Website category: restaurant
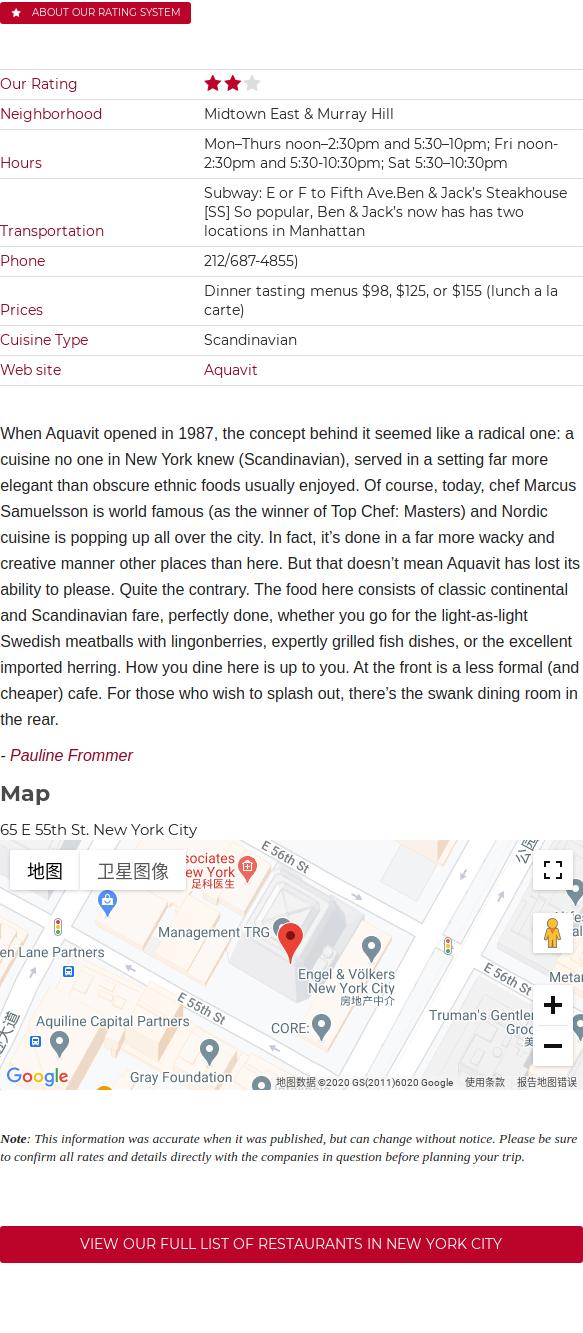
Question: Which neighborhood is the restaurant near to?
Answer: Midtown East & Murray Hill

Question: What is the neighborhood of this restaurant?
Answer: Midtown East & Murray Hill

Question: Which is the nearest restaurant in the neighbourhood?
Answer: Midtown East & Murray Hill

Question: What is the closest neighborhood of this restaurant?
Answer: Midtown East & Murray Hill

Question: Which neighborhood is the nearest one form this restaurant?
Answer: Midtown East & Murray Hill

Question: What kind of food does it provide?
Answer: Scandinavian

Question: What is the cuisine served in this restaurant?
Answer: Scandinavian

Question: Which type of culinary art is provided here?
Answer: Scandinavian

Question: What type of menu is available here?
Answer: Scandinavian

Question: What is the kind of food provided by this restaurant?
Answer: Scandinavian

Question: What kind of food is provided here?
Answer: Scandinavian

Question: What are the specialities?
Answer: Scandinavian

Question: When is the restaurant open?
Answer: MonThurs noon2:30pm and 5:3010pm; Fri noon-2:30pm and 5:30-10:30pm; Sat 5:3010:30pm

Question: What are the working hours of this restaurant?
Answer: MonThurs noon2:30pm and 5:3010pm; Fri noon-2:30pm and 5:30-10:30pm; Sat 5:3010:30pm

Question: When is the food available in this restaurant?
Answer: MonThurs noon2:30pm and 5:3010pm; Fri noon-2:30pm and 5:30-10:30pm; Sat 5:3010:30pm

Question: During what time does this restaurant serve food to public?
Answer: MonThurs noon2:30pm and 5:3010pm; Fri noon-2:30pm and 5:30-10:30pm; Sat 5:3010:30pm

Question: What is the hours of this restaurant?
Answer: MonThurs noon2:30pm and 5:3010pm; Fri noon-2:30pm and 5:30-10:30pm; Sat 5:3010:30pm

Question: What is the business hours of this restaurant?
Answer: MonThurs noon2:30pm and 5:3010pm; Fri noon-2:30pm and 5:30-10:30pm; Sat 5:3010:30pm

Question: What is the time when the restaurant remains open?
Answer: MonThurs noon2:30pm and 5:3010pm; Fri noon-2:30pm and 5:30-10:30pm; Sat 5:3010:30pm

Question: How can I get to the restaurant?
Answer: Subway: E or F to Fifth Ave.Ben & Jacks Steakhouse [SS] So popular, Ben & Jacks now has has two locations in Manhattan

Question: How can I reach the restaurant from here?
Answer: Subway: E or F to Fifth Ave.Ben & Jacks Steakhouse [SS] So popular, Ben & Jacks now has has two locations in Manhattan

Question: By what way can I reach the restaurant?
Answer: Subway: E or F to Fifth Ave.Ben & Jacks Steakhouse [SS] So popular, Ben & Jacks now has has two locations in Manhattan

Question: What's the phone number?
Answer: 212/687-4855)

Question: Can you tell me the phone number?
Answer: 212/687-4855)

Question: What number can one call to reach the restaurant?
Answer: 212/687-4855)

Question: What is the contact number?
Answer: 212/687-4855)

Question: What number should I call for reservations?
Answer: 212/687-4855)

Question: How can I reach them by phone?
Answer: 212/687-4855)

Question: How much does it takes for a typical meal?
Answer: Dinner tasting menus $98, $125, or $155 (lunch a la carte)

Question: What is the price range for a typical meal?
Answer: Dinner tasting menus $98, $125, or $155 (lunch a la carte)

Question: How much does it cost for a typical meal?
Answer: Dinner tasting menus $98, $125, or $155 (lunch a la carte)

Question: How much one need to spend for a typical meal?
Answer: Dinner tasting menus $98, $125, or $155 (lunch a la carte)

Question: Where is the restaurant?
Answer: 65 E 55th St. New York City

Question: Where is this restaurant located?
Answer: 65 E 55th St. New York City

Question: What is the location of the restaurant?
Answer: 65 E 55th St. New York City

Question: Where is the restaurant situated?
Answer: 65 E 55th St. New York City

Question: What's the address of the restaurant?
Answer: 65 E 55th St. New York City

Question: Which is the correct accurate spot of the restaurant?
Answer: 65 E 55th St. New York City

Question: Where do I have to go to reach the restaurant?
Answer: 65 E 55th St. New York City